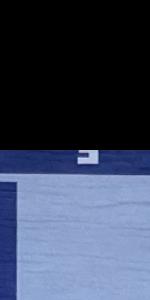
Label: Empty